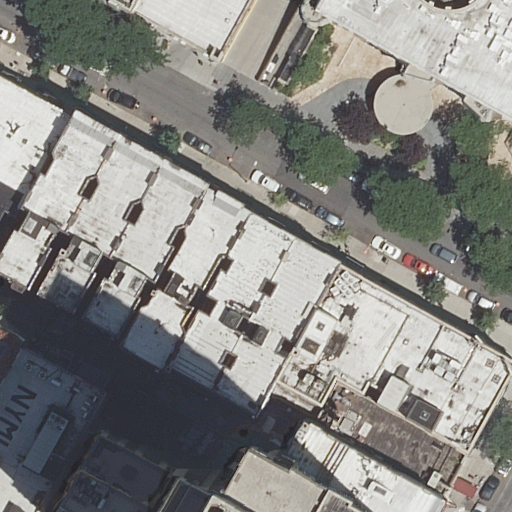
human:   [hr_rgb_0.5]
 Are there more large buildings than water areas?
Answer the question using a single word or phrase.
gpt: yes

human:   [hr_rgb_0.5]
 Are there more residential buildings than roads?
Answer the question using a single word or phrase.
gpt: yes

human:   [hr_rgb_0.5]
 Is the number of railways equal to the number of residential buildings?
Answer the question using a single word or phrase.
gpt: no

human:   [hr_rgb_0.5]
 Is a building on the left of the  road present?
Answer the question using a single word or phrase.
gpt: yes

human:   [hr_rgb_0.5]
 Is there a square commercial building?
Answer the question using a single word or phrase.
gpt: no

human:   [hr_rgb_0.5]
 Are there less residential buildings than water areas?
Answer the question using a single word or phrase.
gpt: no

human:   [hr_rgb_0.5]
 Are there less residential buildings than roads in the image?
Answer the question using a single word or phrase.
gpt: no

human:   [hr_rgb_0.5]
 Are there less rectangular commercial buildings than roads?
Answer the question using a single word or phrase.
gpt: yes

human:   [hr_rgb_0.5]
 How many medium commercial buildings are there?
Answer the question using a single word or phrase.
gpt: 0

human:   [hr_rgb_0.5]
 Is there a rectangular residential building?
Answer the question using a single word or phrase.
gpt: yes

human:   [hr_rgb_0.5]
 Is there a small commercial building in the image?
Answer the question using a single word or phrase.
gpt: no

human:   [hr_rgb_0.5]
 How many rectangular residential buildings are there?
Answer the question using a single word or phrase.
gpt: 5

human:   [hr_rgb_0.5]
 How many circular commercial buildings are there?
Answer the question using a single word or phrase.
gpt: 0

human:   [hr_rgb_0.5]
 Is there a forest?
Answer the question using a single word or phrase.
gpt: no

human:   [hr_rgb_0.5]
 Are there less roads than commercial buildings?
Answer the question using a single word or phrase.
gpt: no

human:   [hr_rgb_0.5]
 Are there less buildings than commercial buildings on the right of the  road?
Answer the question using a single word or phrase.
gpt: no

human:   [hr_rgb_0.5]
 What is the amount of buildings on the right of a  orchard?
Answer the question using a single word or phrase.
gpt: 0

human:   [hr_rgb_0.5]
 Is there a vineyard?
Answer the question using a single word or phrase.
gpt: no

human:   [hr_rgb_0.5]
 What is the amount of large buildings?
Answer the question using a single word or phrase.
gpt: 2

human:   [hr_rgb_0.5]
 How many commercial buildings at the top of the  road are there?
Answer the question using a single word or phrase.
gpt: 0

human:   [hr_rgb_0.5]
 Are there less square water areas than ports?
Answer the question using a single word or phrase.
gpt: no

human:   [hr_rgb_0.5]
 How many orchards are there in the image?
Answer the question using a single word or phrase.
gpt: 0

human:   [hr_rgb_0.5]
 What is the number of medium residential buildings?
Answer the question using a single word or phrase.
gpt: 11

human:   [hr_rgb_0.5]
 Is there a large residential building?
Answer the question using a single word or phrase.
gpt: yes

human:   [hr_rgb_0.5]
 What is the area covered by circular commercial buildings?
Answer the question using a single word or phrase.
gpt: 0m2

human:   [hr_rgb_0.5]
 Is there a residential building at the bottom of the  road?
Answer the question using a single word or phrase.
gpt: yes

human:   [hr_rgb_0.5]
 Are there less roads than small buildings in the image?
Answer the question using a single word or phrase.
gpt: yes

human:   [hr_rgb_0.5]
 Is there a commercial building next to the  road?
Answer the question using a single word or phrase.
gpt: no

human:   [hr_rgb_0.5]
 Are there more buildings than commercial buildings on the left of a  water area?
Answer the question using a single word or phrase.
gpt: yes

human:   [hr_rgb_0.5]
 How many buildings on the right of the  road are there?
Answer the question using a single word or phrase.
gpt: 4

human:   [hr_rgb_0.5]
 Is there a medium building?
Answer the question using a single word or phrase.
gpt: yes

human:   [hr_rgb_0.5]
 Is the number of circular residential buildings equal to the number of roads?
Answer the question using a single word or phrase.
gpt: no

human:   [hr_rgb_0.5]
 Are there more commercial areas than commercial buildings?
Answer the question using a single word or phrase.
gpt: no

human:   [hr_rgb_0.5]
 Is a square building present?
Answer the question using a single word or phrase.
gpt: no

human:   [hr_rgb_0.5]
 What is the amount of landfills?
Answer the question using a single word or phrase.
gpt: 0

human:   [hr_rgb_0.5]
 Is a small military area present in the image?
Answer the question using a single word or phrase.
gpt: no